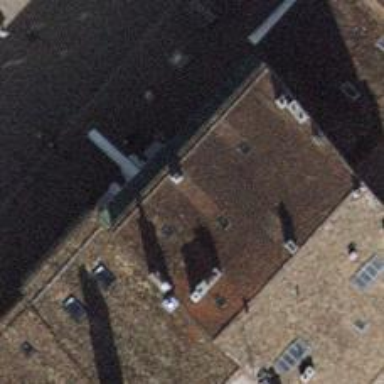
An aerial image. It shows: Restaurant.